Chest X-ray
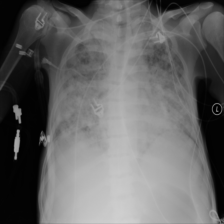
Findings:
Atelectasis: negative
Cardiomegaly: negative
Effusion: negative
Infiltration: negative
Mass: negative
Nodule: positive
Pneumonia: negative
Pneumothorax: negative
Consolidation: negative
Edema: negative
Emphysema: negative
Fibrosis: negative
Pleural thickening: negative
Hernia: negative